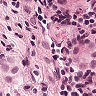
Metastatic tissue present: yes